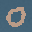
Label: 0